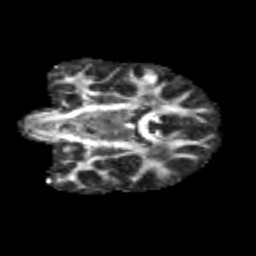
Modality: FA
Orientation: coronal
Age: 13
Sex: male
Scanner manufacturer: siemens
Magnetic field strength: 3 T
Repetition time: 3.8 s
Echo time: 0.07 s